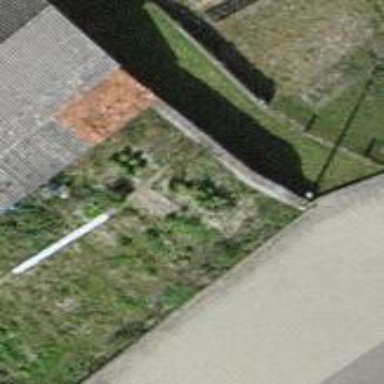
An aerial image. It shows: Allotments area.